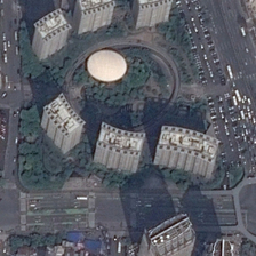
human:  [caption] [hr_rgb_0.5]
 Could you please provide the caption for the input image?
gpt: Six tall buildings surrounded by elliptical plant belts.

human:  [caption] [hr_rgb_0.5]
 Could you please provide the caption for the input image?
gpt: Six tall buildings are surrounded by oval belts of plants.

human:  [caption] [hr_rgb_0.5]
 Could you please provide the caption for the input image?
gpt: Six skyscrapers surround an oval belt of plants.

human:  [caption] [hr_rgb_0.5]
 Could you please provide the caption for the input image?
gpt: Six tall buildings surrounded by oval plant belts

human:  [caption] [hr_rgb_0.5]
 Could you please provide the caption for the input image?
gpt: Six tall buildings surrounded by elliptical plant belts.